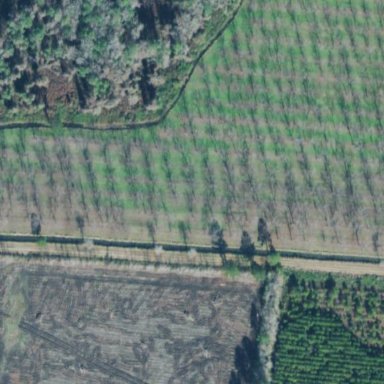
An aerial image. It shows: Orchard.